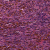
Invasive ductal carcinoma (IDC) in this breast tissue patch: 0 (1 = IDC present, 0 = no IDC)